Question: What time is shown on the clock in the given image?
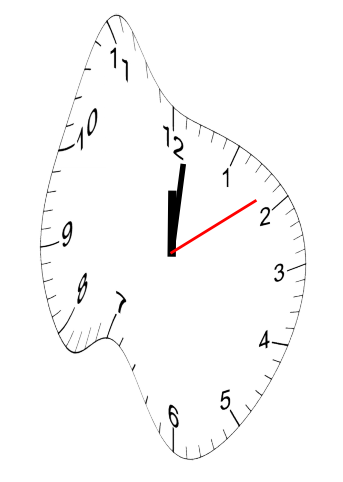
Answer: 12:01:09